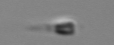
Label: Calciopappus